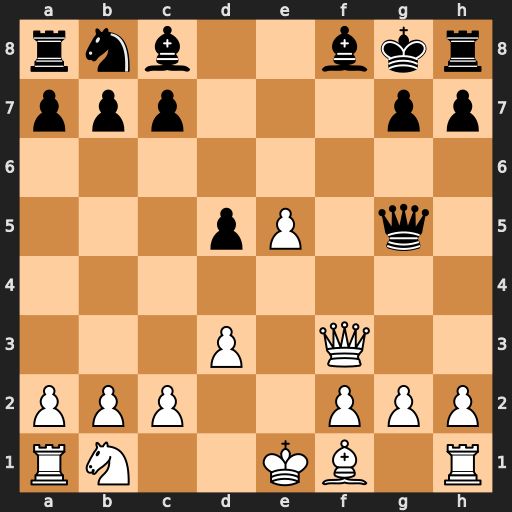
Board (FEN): rnb2bkr/ppp3pp/8/3pP1q1/8/3P1Q2/PPP2PPP/RN2KB1R
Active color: w
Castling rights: KQ
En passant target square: -
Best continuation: Qxd5+ Be6 Qxe6#